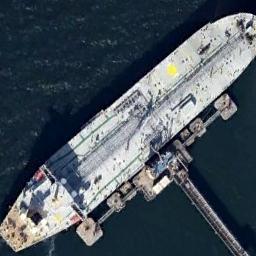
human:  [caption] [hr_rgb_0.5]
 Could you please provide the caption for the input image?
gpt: There is a ship in the blue water on the shore .

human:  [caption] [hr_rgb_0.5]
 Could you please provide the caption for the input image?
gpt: The cargo ship is docked at the dock and the water is deep blue .

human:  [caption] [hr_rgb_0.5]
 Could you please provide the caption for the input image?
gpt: There is a ship at sea .

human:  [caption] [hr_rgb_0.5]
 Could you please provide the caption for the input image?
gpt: A white tanker docked at the dock, With pipelines leading to the ship .

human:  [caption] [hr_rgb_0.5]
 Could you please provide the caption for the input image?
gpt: The white ship is at the harbor .